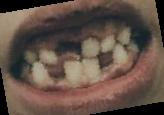
Condition: hypodontia